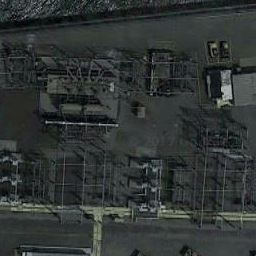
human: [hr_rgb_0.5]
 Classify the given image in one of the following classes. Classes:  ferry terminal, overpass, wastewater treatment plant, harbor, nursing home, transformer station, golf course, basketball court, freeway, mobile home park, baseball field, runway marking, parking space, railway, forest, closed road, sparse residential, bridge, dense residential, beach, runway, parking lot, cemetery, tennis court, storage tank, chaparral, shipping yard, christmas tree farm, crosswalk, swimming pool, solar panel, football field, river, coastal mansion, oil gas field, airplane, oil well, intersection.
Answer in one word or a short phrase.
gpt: transformer station